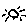
Label: sun